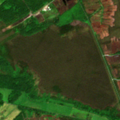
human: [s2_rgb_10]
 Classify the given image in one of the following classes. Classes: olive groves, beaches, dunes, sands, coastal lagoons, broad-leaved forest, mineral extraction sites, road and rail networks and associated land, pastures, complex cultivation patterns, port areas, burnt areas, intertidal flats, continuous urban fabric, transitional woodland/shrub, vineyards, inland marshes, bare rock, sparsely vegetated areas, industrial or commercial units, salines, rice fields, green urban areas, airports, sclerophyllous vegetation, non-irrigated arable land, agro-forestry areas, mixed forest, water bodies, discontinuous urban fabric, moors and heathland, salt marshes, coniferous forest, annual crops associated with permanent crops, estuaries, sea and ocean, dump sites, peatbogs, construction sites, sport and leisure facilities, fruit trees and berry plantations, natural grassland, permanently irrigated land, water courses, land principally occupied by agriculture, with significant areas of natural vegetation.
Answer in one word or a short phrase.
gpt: pastures, land principally occupied by agriculture, with significant areas of natural vegetation, broad-leaved forest, mixed forest, peatbogs